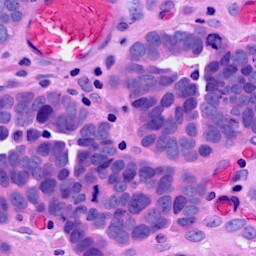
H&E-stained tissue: Ovarian